Aerial crown-view tile of a tropical tree (Barro Colorado Island, Panama), acquired 20250616:
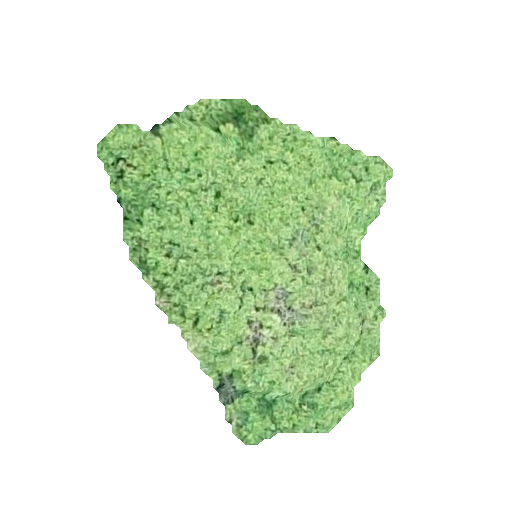
Species: Alseis blackiana
GBIF accepted scientific name: Alseis blackiana
Crown area: 97.449 m²